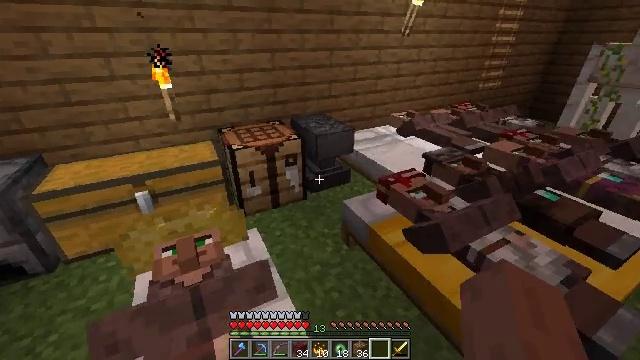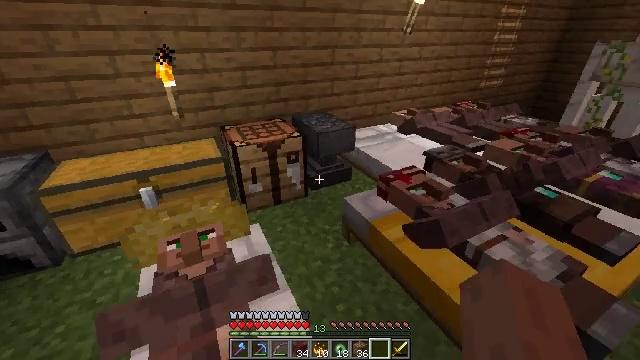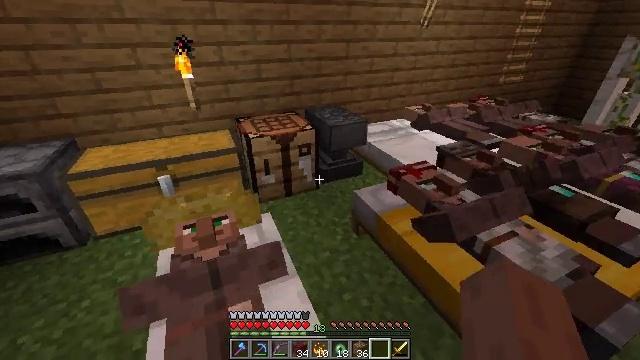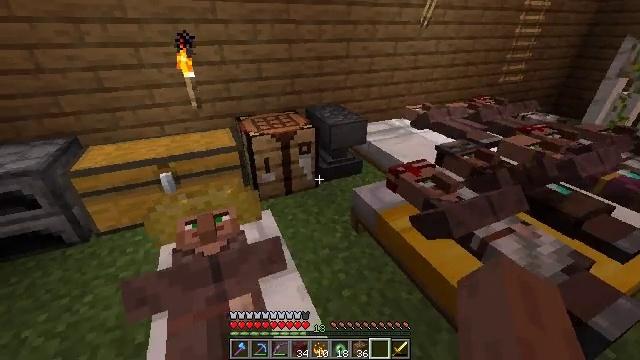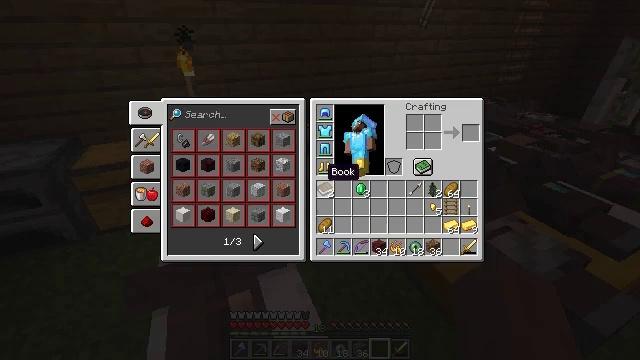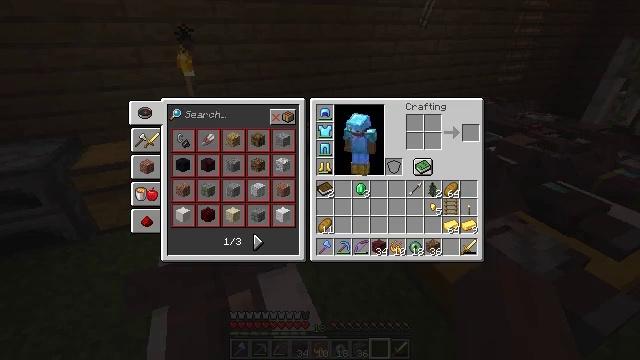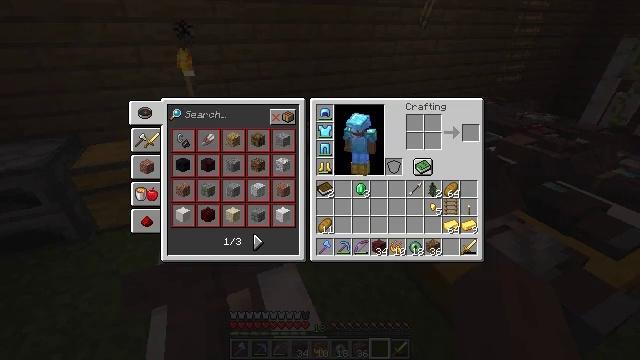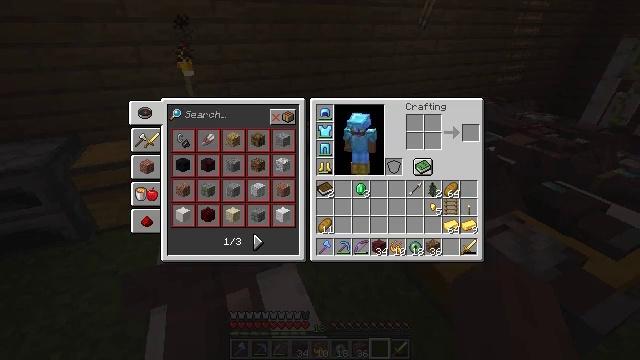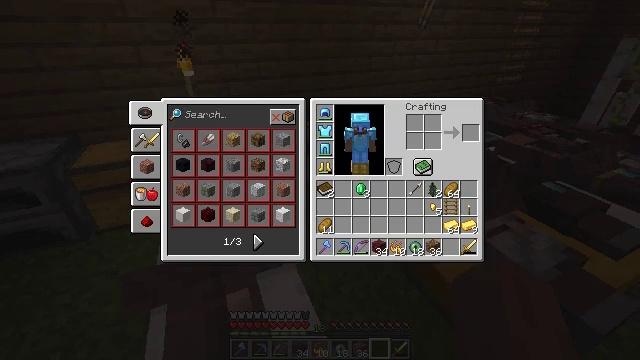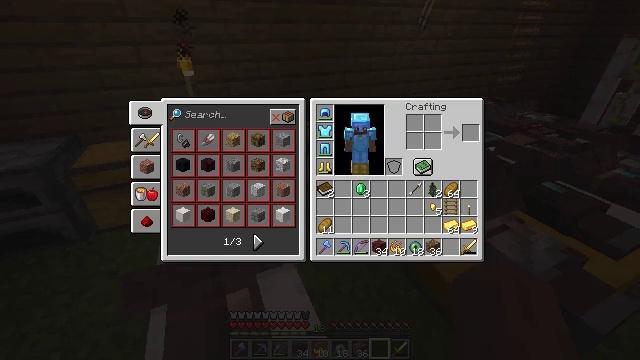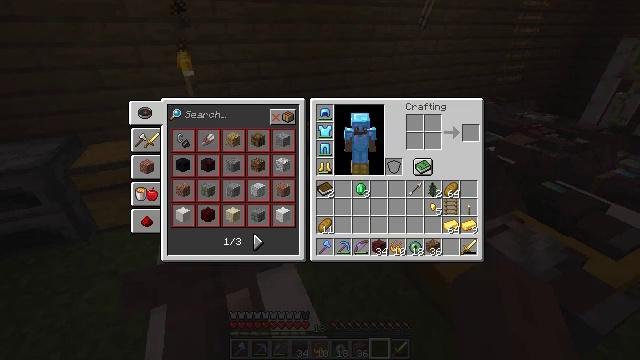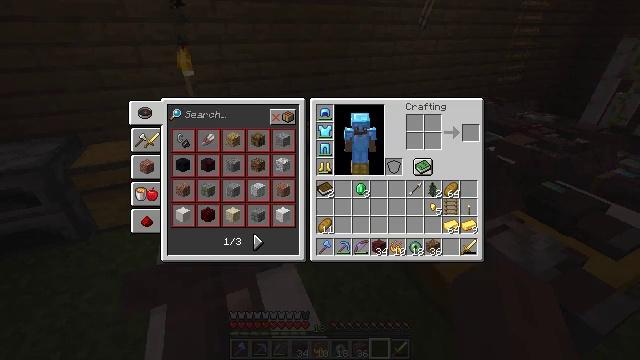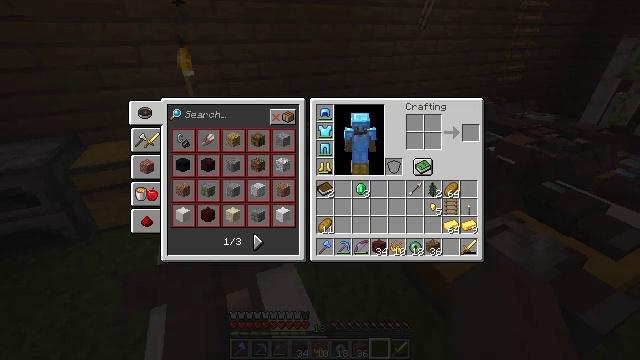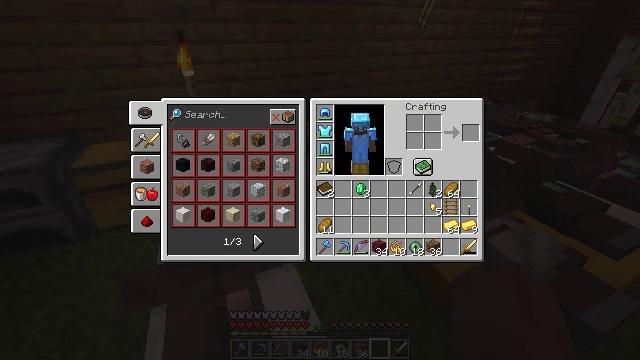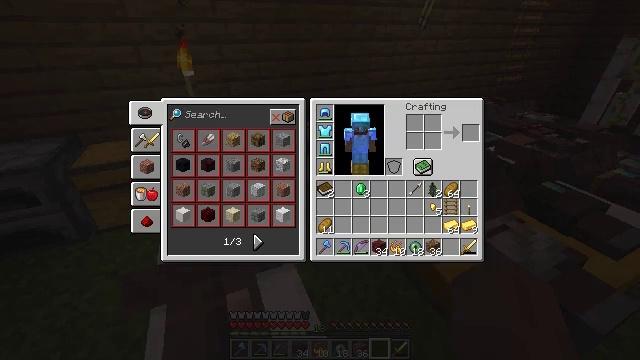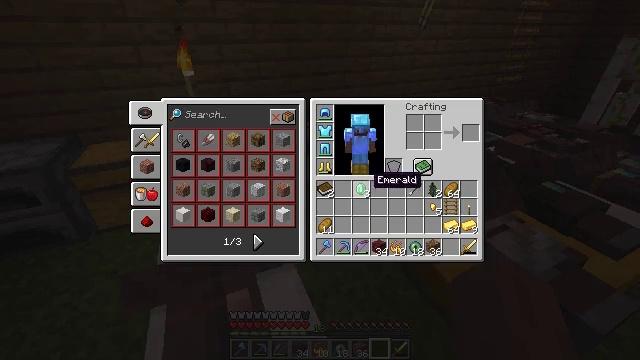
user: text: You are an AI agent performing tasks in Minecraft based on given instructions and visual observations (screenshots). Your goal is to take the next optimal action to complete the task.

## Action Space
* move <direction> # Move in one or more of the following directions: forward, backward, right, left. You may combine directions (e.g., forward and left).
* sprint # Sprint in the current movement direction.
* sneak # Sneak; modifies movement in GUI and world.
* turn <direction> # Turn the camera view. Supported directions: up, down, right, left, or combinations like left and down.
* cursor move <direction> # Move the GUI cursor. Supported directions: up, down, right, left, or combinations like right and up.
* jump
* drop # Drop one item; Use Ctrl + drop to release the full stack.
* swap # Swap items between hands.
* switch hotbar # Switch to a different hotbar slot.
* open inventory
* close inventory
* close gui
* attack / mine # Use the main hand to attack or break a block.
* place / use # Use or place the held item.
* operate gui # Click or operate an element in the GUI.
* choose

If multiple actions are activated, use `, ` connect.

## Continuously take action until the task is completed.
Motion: motion action
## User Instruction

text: Open a crafting table to craft an apple.
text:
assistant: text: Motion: no_op
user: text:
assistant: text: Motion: turn left and down
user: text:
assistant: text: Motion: no_op
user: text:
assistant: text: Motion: open inventory
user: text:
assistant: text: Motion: open inventory
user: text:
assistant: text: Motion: cursor move right and up
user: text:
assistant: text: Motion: cursor move right and up
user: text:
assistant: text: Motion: no_op
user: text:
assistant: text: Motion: no_op
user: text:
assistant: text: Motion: no_op
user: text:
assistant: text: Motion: no_op
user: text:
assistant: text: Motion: no_op
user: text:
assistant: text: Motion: no_op
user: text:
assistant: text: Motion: cursor move down
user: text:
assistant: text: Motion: cursor move down
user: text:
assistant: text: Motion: no_op
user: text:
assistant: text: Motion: no_op
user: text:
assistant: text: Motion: no_op
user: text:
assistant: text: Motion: no_op
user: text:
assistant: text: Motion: no_op
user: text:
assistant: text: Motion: no_op
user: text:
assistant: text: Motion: no_op
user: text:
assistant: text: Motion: no_op
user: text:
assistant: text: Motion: close inventory
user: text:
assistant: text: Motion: close inventory
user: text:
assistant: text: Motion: turn left and down, close inventory
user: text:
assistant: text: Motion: turn left
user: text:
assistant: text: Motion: turn left
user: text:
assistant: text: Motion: no_op
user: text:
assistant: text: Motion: no_op